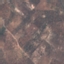
Land use / land cover class: PermanentCrop